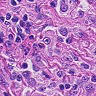
Metastatic tissue present: no